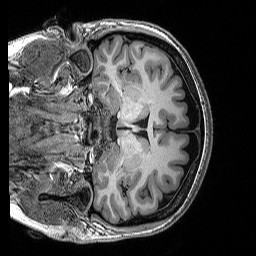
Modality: T1w
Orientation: coronal
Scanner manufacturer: siemens
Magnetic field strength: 3 T
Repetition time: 2.53 s
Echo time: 0.0033 s